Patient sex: F
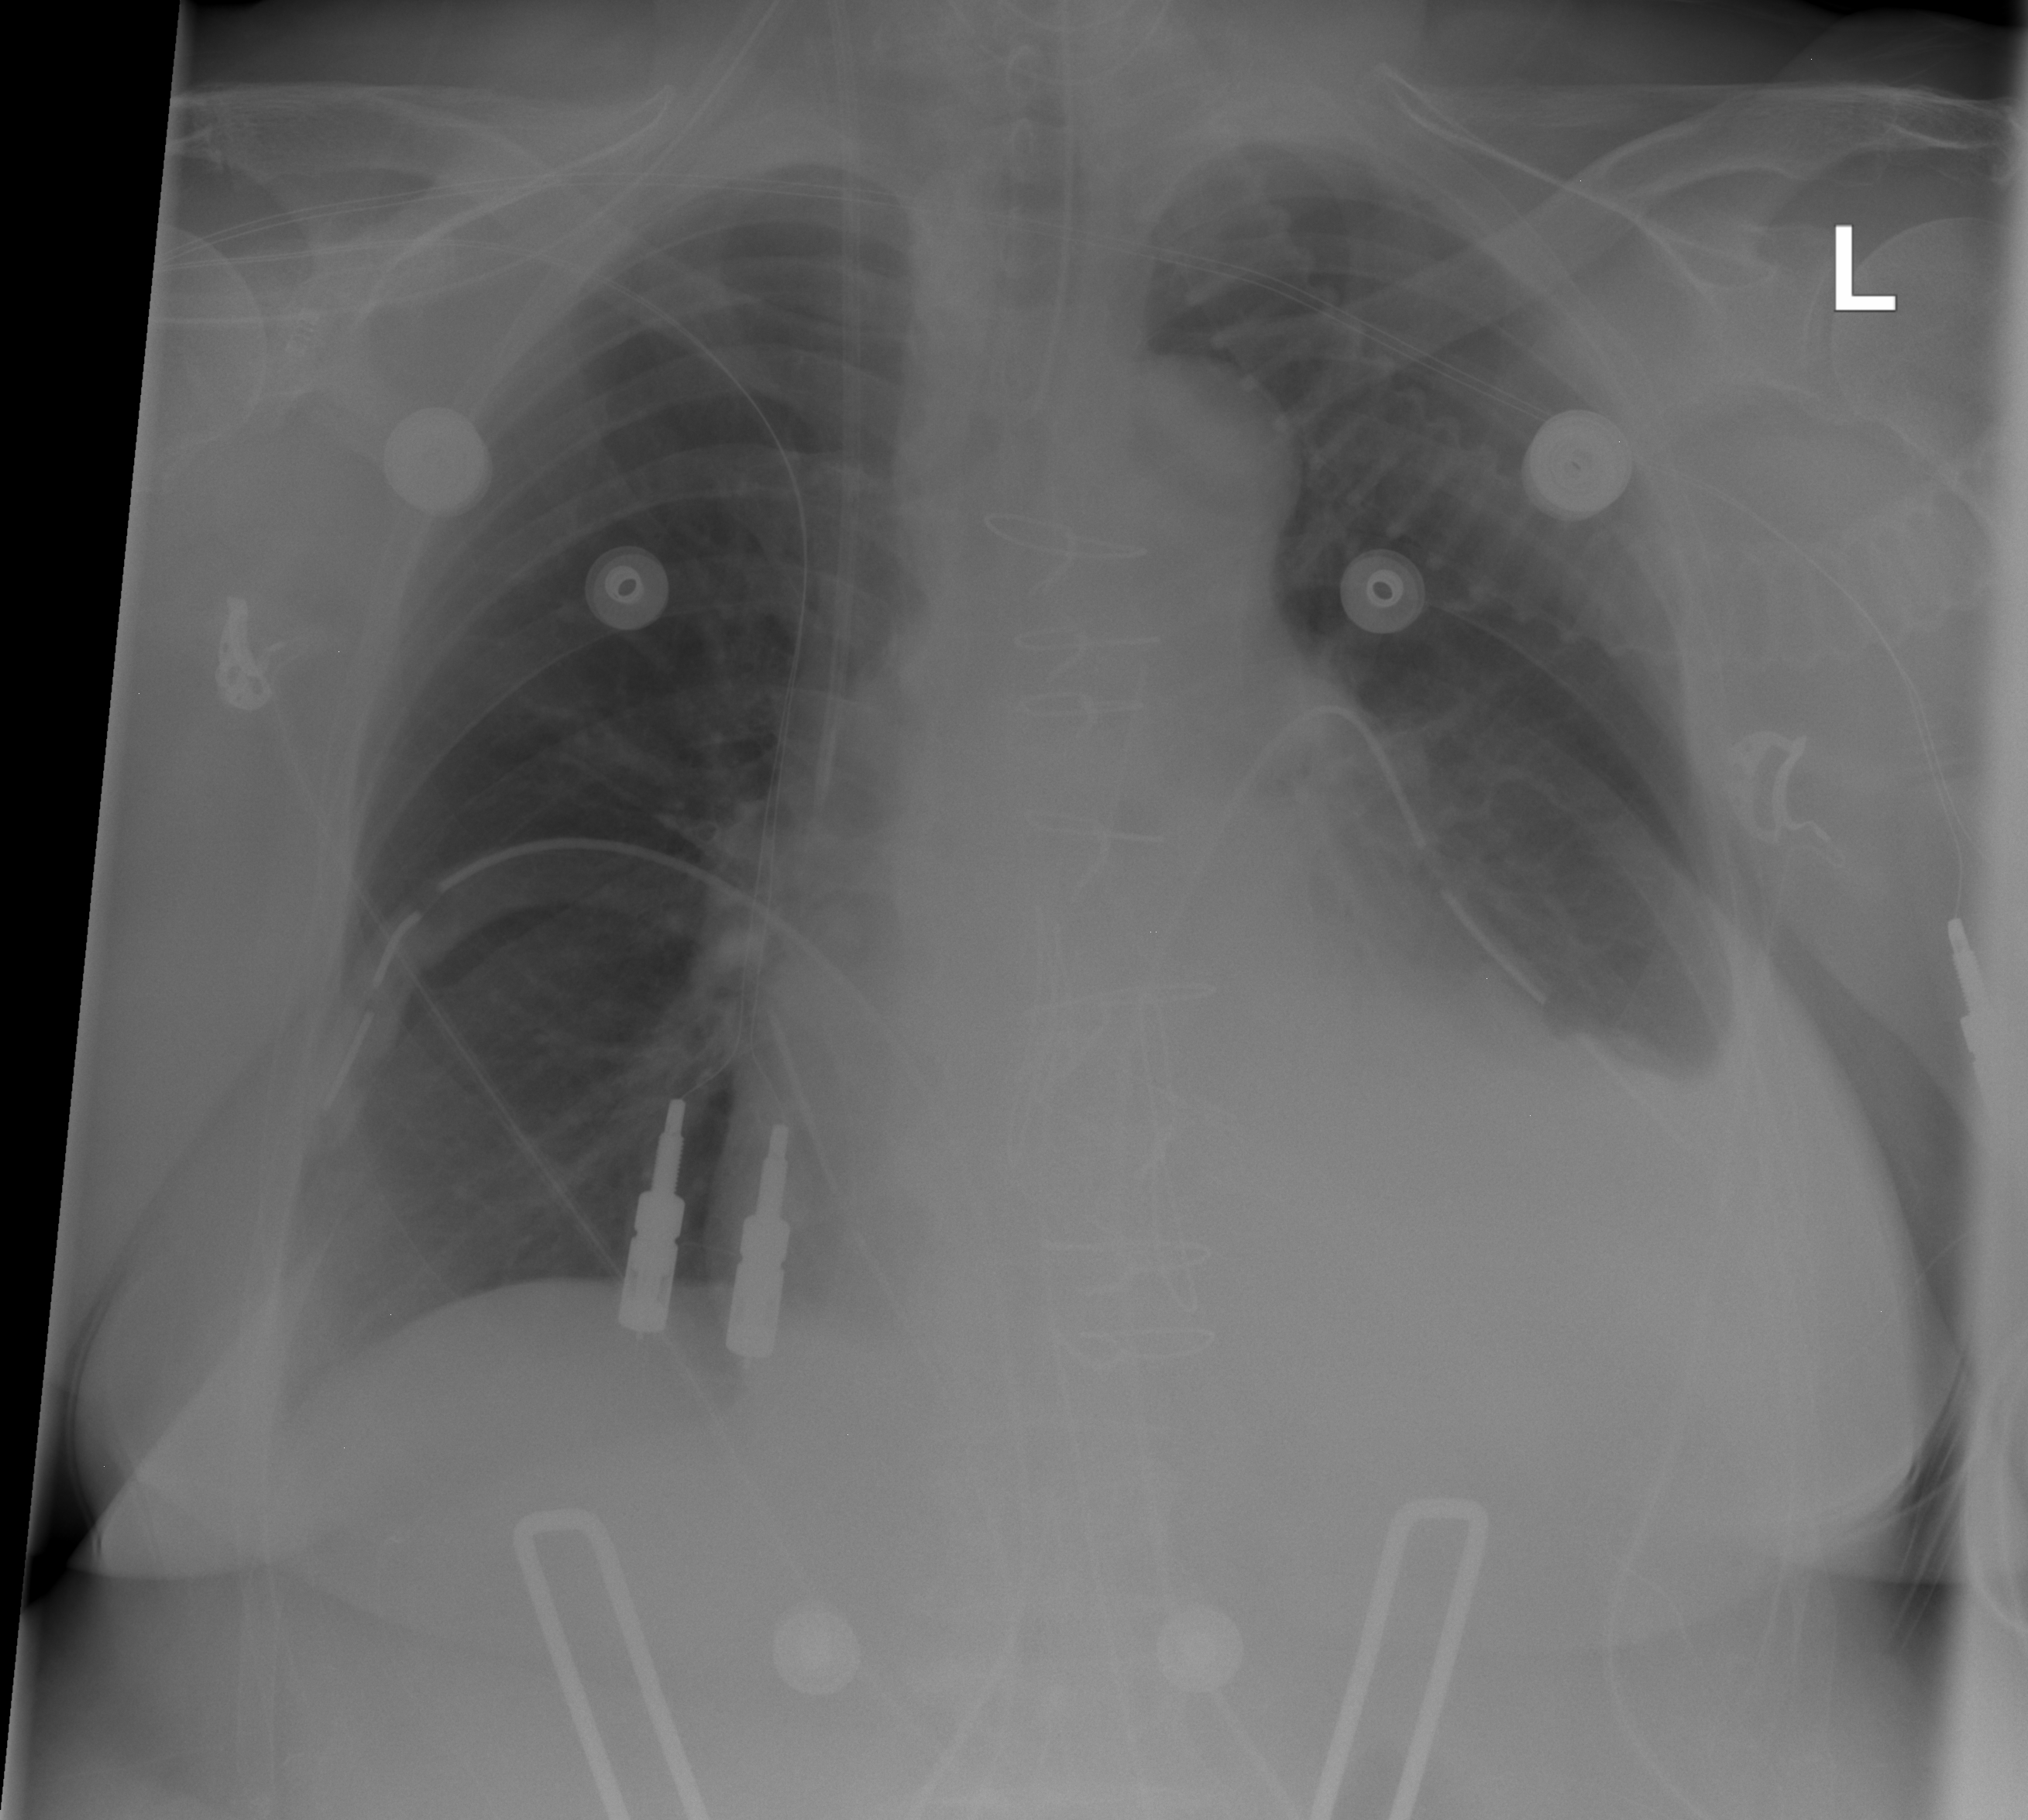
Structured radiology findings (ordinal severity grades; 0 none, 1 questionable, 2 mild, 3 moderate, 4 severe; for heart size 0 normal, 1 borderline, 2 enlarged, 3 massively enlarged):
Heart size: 2
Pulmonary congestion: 0
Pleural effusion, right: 1
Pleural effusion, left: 3
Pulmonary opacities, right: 0
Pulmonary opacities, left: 0
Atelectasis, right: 0
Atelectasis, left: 2